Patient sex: M
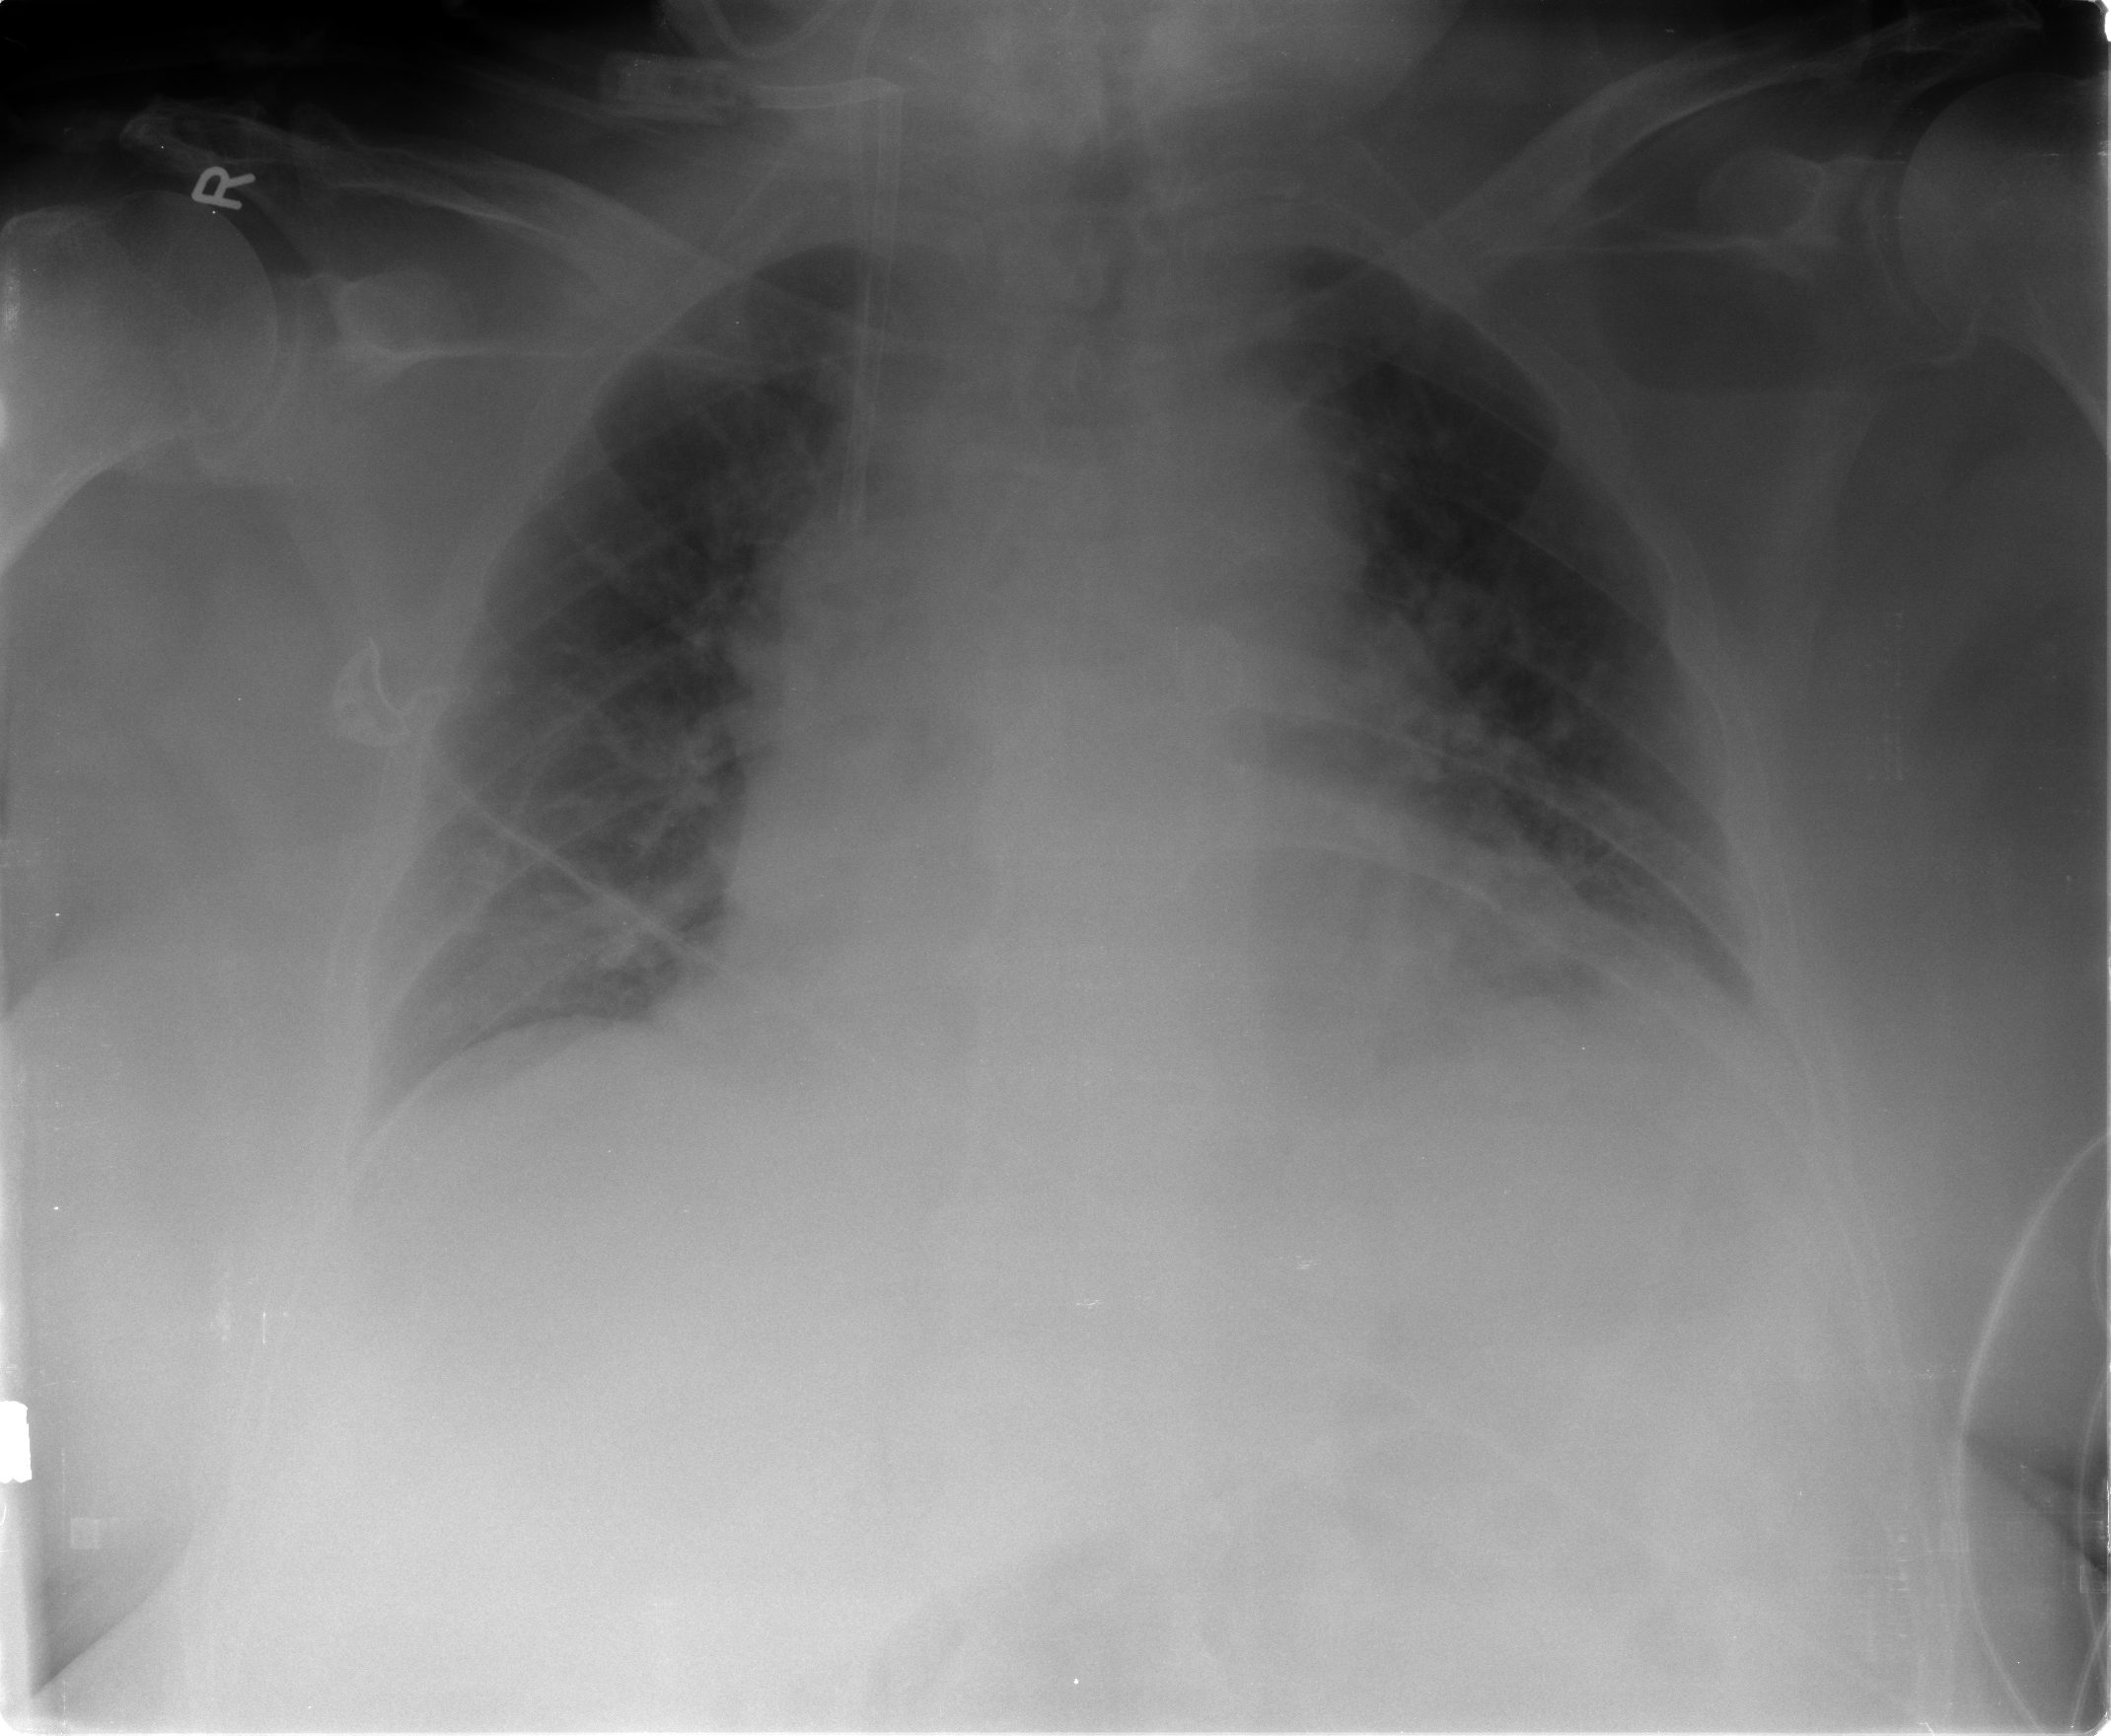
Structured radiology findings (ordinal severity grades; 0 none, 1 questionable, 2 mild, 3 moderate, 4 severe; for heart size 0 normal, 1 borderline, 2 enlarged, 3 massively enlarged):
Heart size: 1
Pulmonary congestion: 0
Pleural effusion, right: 0
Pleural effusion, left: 1
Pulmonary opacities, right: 0
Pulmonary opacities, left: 0
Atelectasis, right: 0
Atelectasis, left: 0